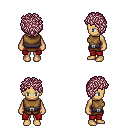
a pixel art fantasy rpg character, female body template, human, tanned skin, leather chest armor, red pants, white blonde curly afro hairstyle, four views (front, back, left, right), 2x2 character sprite sheet, small pixel art, hard edges, no anti-aliasing